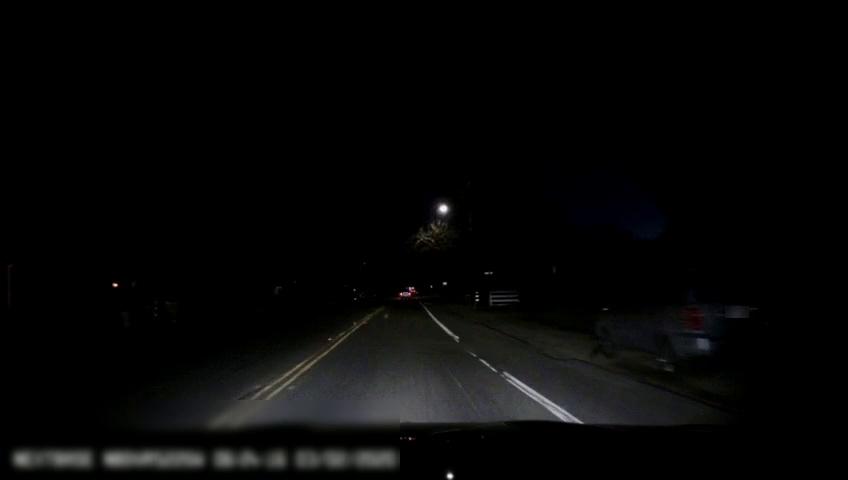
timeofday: Night
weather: Other
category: Drivable Space
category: Vehicles | SUV
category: Vehicles | Car
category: Lanes | Current Lane
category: Lanes | Current Lane
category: Lanes | Alternate Lane